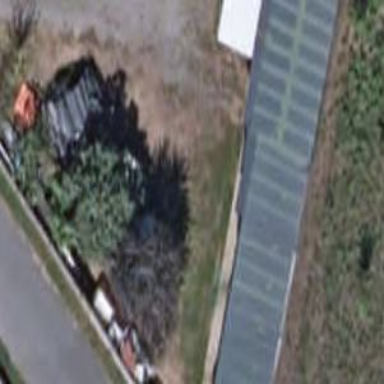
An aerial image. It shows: Shed building.